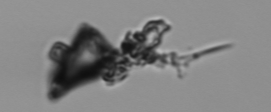
Label: Delphineis